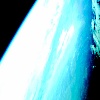
Label: sunburn